Question: I have a nexus 7 tablet with 1900 x 1200 resolution. I try to create an 'ImageButton' with 'wrap_content' but the created 'ImageButton' is much too big and i dont know why.
This is the layout i use:
'''
<RelativeLayout xmlns:android="http://schemas.android.com/apk/res/android"
xmlns:tools="http://schemas.android.com/tools"
android:id="@+id/main_layout"
android:layout_width="wrap_content"
android:layout_height="wrap_content"
android:background="@drawable/gradient" >
<ImageButton
android:id="@+id/main_button_fog"
android:layout_width="wrap_content"
android:layout_height="wrap_content"
android:background="@drawable/custom_button_fog"
android:contentDescription="@string/imageview_description"
android:scaleType="centerInside" />
</RelativeLayout>
'''
When i start my Application it looks like that:

As a reminder: the width of nexus 7 tablet is 1200 px. The with of my image is 397 px so it should be much smaller. Why is the Image loaded here so big?
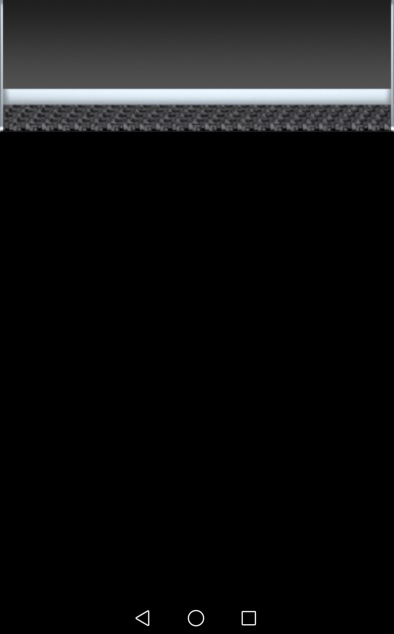
Answer: , but i think that it can work. But if i can say a thing, put the value of width and height as wrap_content if you want that image will have the maximum dimensions is not useful. If you want to scale the image as the size of the screen you have to use also Java part. Tell me if this doesn't work by the way.
'''
<RelativeLayout xmlns:android="http://schemas.android.com/apk/res/android"
xmlns:tools="http://schemas.android.com/tools"
android:id="@+id/main_layout"
android:layout_width="match_parent"
android:layout_height="match_parent"
android:background="@drawable/gradient" >
<ImageButton
android:id="@+id/main_button_fog"
android:layout_width="wrap_content"
android:layout_height="wrap_content"
android:background="android:color/transparent"
android:src="@drawable/custom_button_fog"
android:contentDescription="@string/imageview_description"
android:scaleType="fitCenter" />
</RelativeLayout>
'''